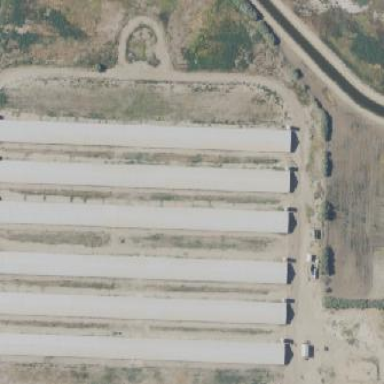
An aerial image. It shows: Farmyard area.